Question: Few years back I've used Dev C++, just recently while working on some projects I remembered one its feature I miss a lot.
My English is not so great, so probably the word I've used isn't exactly right, but here is the picture.

See that lines by if/for/while/..., that identify exactly where it begins and where it ends.
Is it possible to add something like this is Visual Studio 2013?
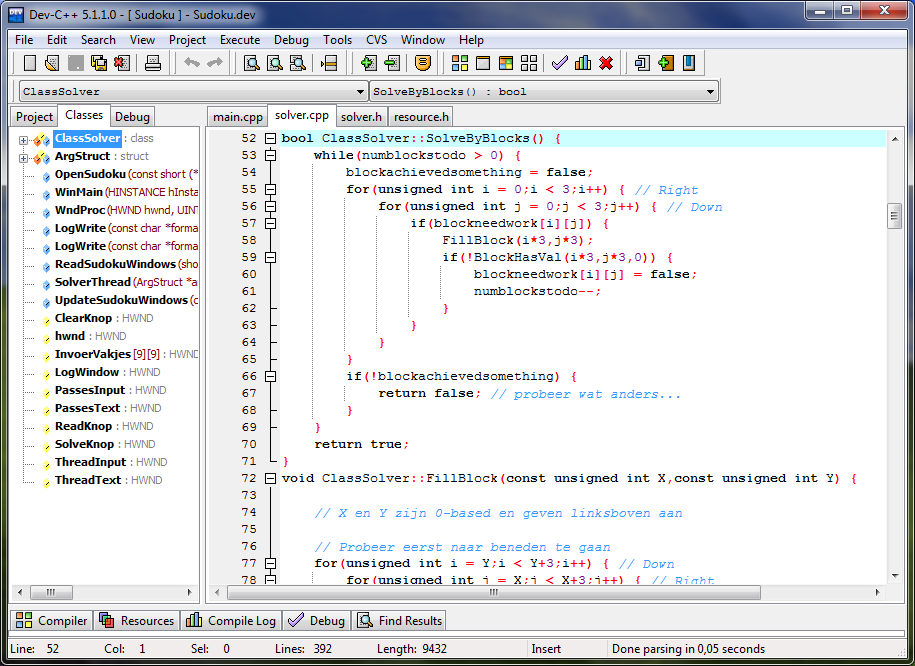
Answer: Yes, via extensions. There's several: <URL> for example. The latter provides a lot of [useful?] modifications.